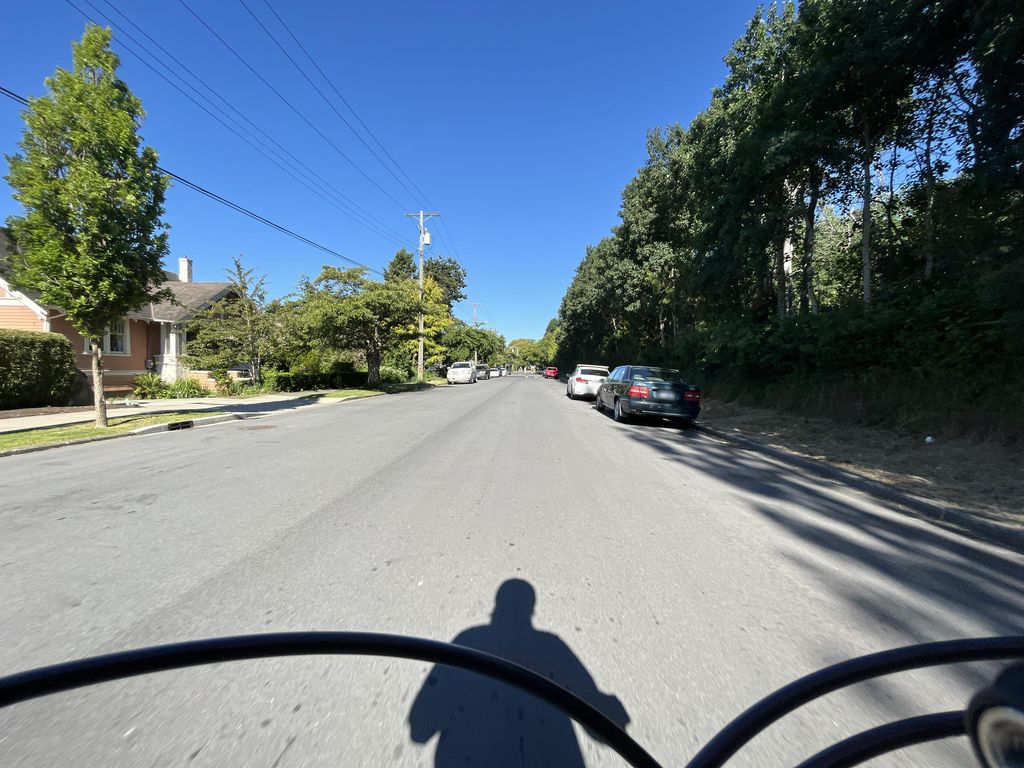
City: victoria